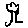
Label: tree